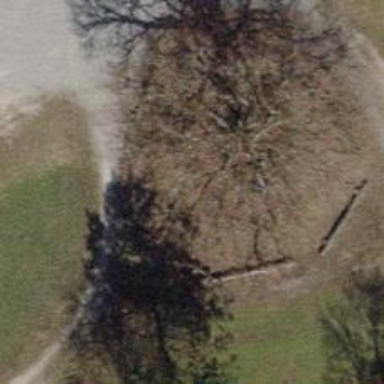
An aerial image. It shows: Bench for seating.